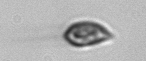
Label: Cryptophyta